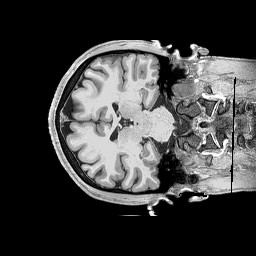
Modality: T1w
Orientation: axial
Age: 23
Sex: female